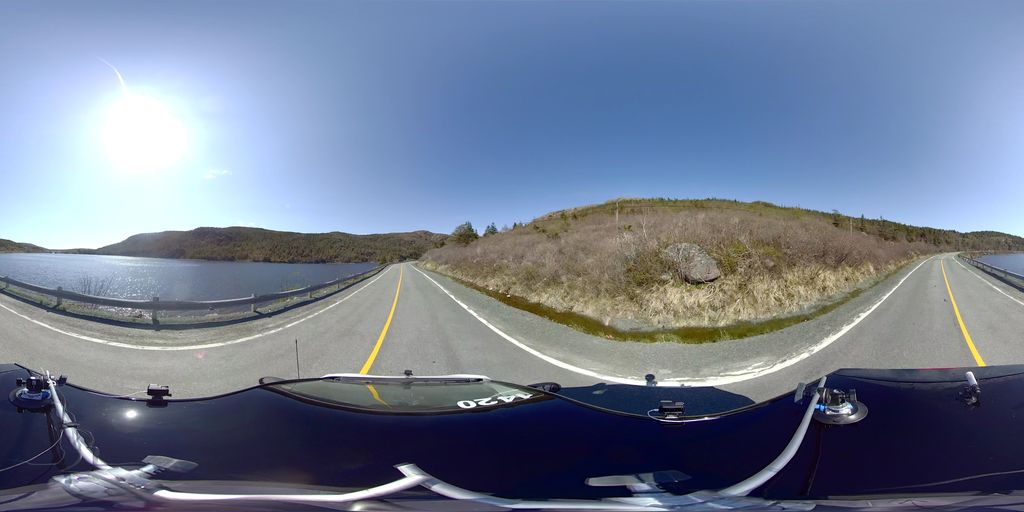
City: st_johns